Question: I would like the width of the TableRow to the width of the phone screen.
My codes are :
'''
<RelativeLayout xmlns:android="http://schemas.android.com/apk/res/android"
xmlns:tools="http://schemas.android.com/tools"
android:layout_width="wrap_content"
android:layout_height="match_parent"
android:gravity="fill_horizontal"
android:paddingBottom="@dimen/activity_vertical_margin"
android:paddingLeft="@dimen/activity_horizontal_margin"
android:paddingRight="@dimen/activity_horizontal_margin"
android:paddingTop="@dimen/activity_vertical_margin"
tools:context=".MainActivity" >
<TabHost
android:id="@android:id/tabhost"
android:layout_width="match_parent"
android:layout_height="match_parent"
android:layout_alignParentLeft="true"
android:layout_alignParentTop="true" >
<LinearLayout
android:layout_width="match_parent"
android:layout_height="match_parent"
android:gravity="center_horizontal"
android:orientation="vertical" >
<TabWidget
android:id="@android:id/tabs"
android:layout_width="match_parent"
android:layout_height="wrap_content" >
</TabWidget>
<FrameLayout
android:id="@android:id/tabcontent"
android:layout_width="match_parent"
android:layout_height="match_parent" >
<LinearLayout
android:id="@+id/tab1"
android:layout_width="match_parent"
android:layout_height="match_parent"
android:orientation="vertical" >
<TableLayout
android:layout_width="match_parent"
android:layout_height="wrap_content" >
<TableRow
android:id="@+id/TableRow01"
android:layout_width="match_parent"
android:layout_height="wrap_content"
android:layout_alignParentTop="true"
android:layout_centerHorizontal="true"
android:layout_gravity="center"
android:gravity="fill"
android:visibility="gone">
<Button
android:id="@+id/Button01"
android:layout_width="48dp"
android:layout_height="48dp"
android:background="@drawable/ic_action_search"
android:onClick="search" />
<EditText
android:id="@+id/EditText01"
android:layout_width="wrap_content"
android:layout_height="48dp"
android:layout_gravity="fill_horizontal"
android:ems="10"
android:hint="Employer?date?program?"
android:inputType="textMultiLine" />
</TableRow>
</TableLayout>
<ListView
android:id="@+id/taboneviewlist"
android:layout_width="match_parent"
android:layout_height="wrap_content"
android:layout_weight="1" >
</ListView>
</LinearLayout>
</TabHost>
'''
The result is as following (in the black rectangle):

The width of the search icon plus the width of the edittext is not equal to the width of the phone.
Why?
## Thank you
I solved this problem using the following codes:
'''
<TableRow
android:id="@+id/TableRow01"
android:layout_width="match_parent"
android:layout_height="48dp"
android:layout_gravity="center"
android:gravity="fill"
android:visibility="gone">
<Button
android:id="@+id/Button01"
android:layout_weight="0.1"
android:layout_height="match_parent"
android:background="@drawable/ic_action_search"
android:onClick="search" />
<EditText
android:id="@+id/EditText01"
android:layout_gravity="fill_horizontal"
android:layout_weight="0.9"
android:layout_height="match_parent"
android:hint="Employer?date?program?"/>
</TableRow>
'''
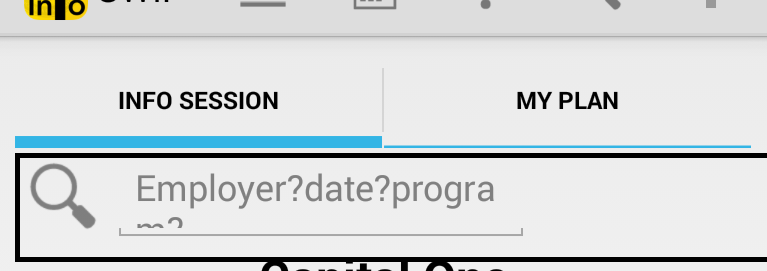
Answer: '''
<TableRow
android:id="@+id/TableRow01"
android:layout_width="match_parent"
android:layout_height="48dp"
android:layout_gravity="center"
android:gravity="fill"
android:visibility="gone">
<Button
android:id="@+id/Button01"
android:layout_weight="0.1"
android:layout_height="match_parent"
android:background="@drawable/ic_action_search"
android:onClick="search" />
<EditText
android:id="@+id/EditText01"
android:layout_gravity="fill_horizontal"
android:layout_weight="0.9"
android:layout_height="match_parent"
android:hint="Employer?date?program?"/>
</TableRow>
'''